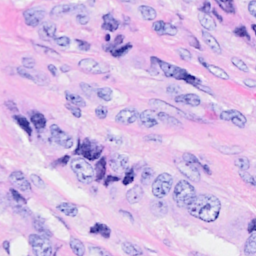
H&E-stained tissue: Breast